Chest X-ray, PA view. Patient: 78 years old, sex F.
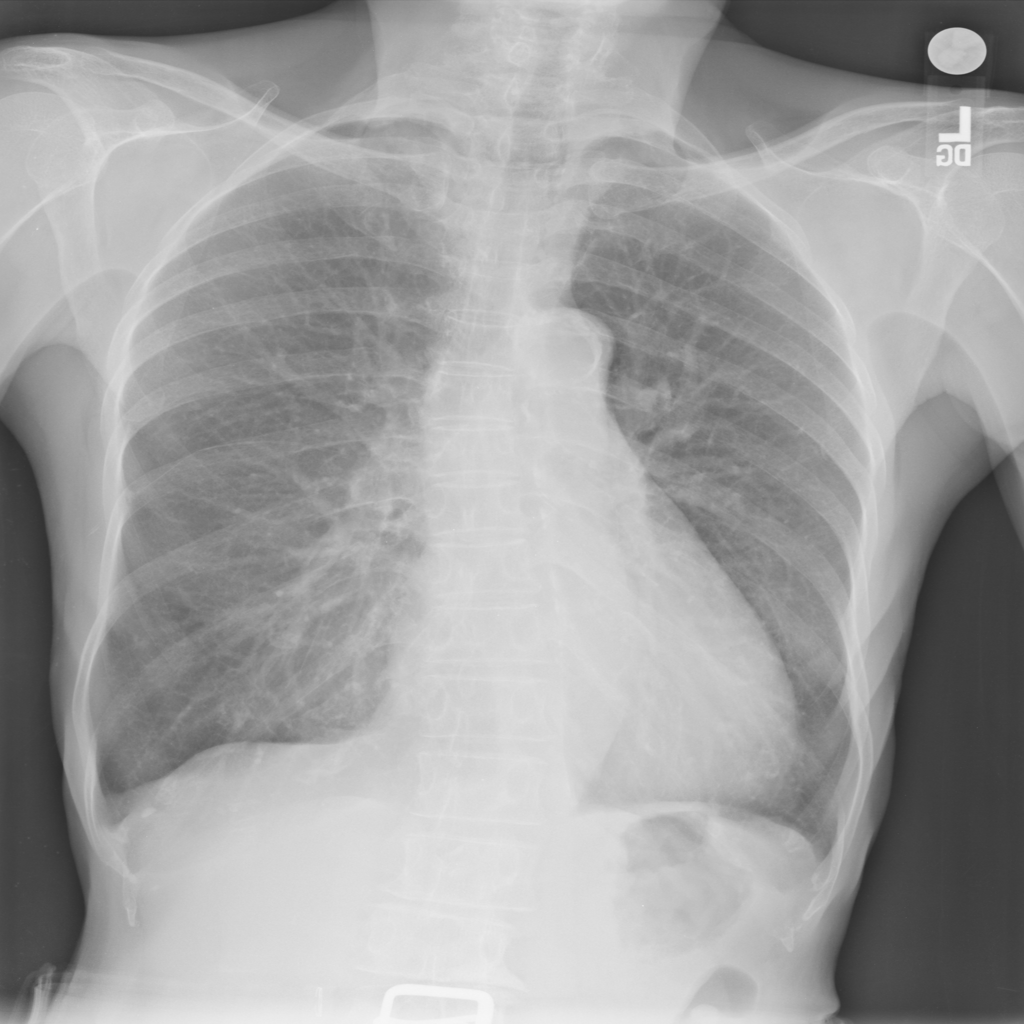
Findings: No Finding